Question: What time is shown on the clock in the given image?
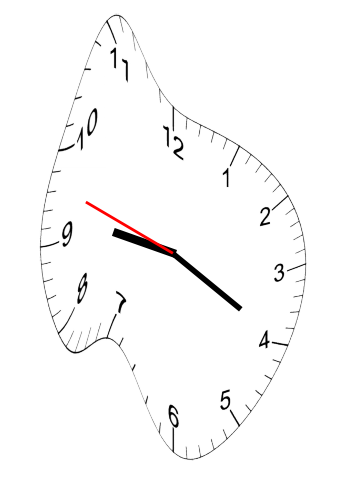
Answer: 09:19:48